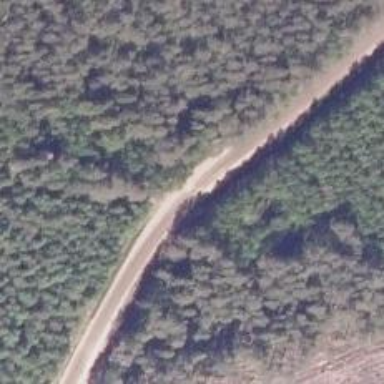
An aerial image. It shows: Tertiary road.